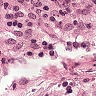
Metastatic tissue present: no